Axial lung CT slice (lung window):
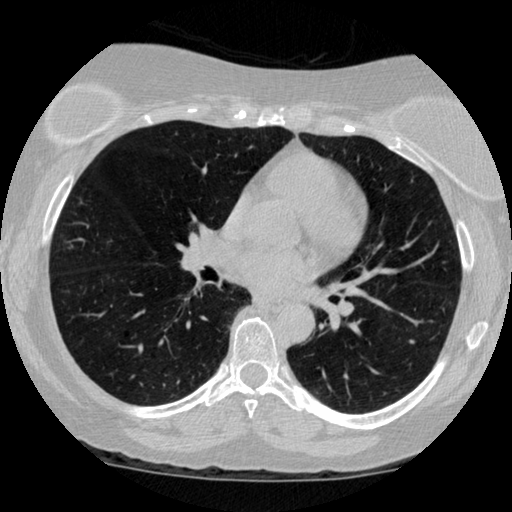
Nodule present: no